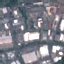
Land use / land cover: Industrial